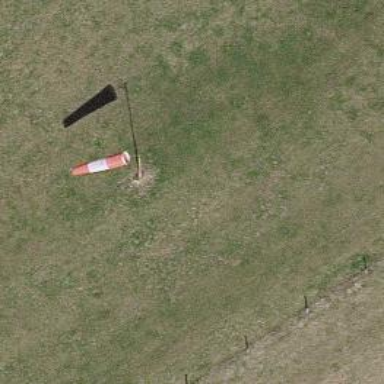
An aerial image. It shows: Windsock at the airport.